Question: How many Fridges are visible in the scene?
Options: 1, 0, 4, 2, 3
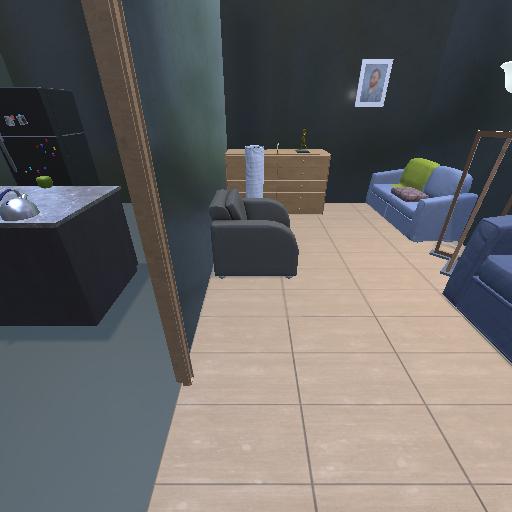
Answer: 1